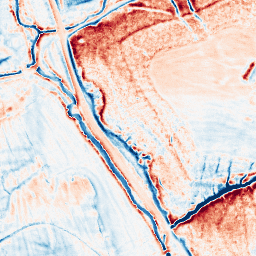
Category: classical
Decomposition family: uniform
Decomposition parameters: size: 10
Upsampling method: lanczos
Upsampling parameters: scale: 4
Upsampling scale: 4